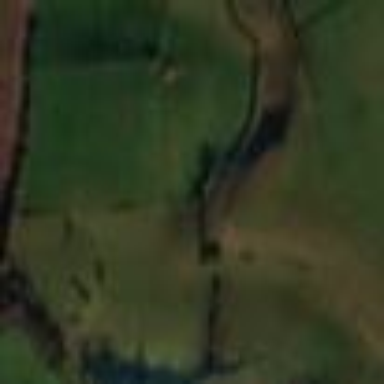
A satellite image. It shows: Chalk downland covered with grassland.